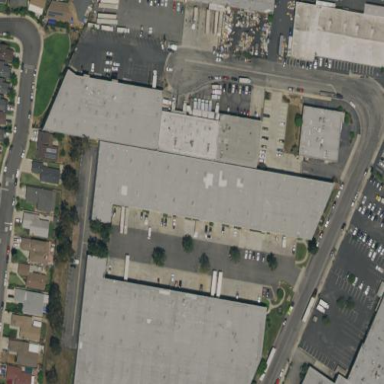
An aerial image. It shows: Warehouse.